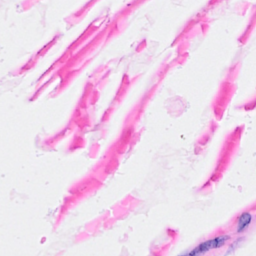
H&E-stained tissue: Breast